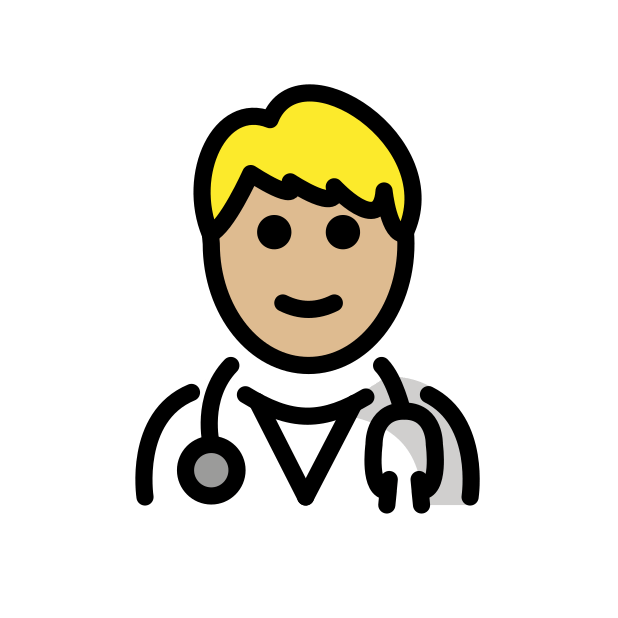
man health worker: medium-light skin tone